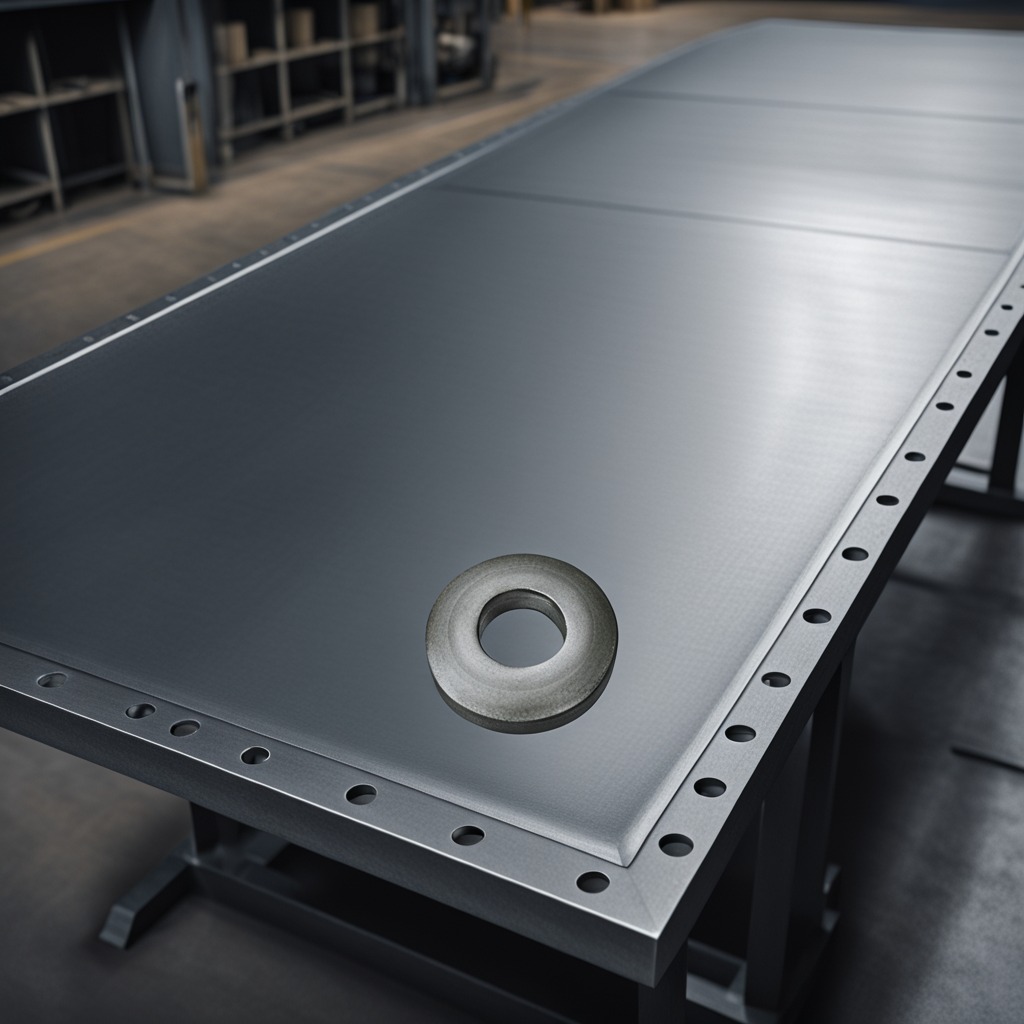
A flat metal washer is lying on a cold steel table in a mining workshop.